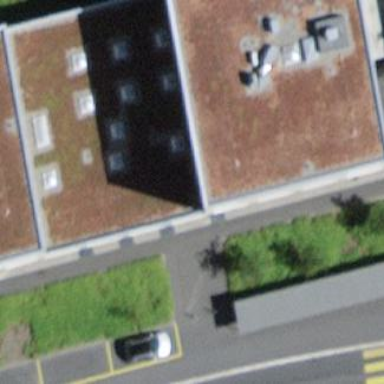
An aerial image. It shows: Building.